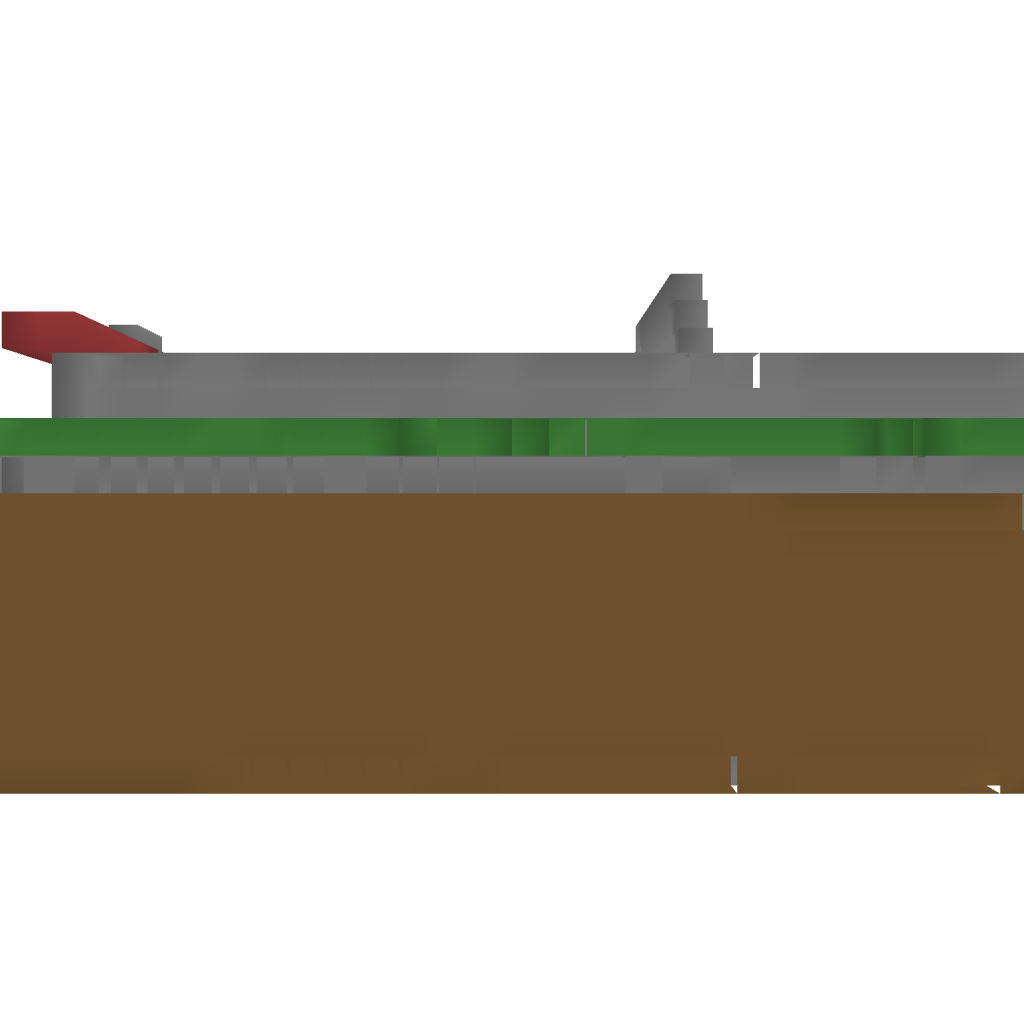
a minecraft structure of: Southern Shrine bad low quality